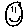
Label: smiley face